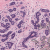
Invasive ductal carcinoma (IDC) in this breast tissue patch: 0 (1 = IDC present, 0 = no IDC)